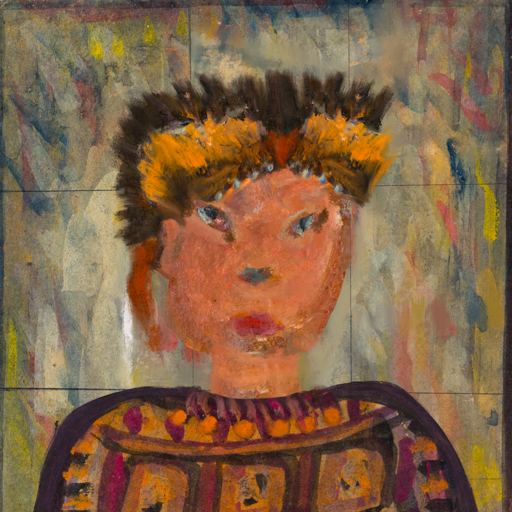
Background: GypsyMother, Head And Neck Front: Boggyland, Face Front: Boggyland, Bust: Doll, Hair Front: Blank, Head Accessory: Gypsy_Queen, Second Necklace: Blank, Necklace: Doll, Baby: Blank